Question: Is it possible to make rounding like the dark area on the image below with pure CSS?

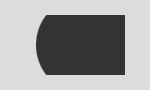
Answer: Absolutely. Just create a DIV, and attach a class with rules like these:
'''
.rounded_box {
width: 90px;
height: 60px;
border-top-left-radius: 11px 30px;
border-bottom-left-radius: 11px 30px;
background-color: #333333;
}
<div class="rounded_box"></div>
'''
Depending upon the browser support you're looking for, you may need to add some additional vendor-specific prefixes for the border-radius lines. Such as:
'''
-webkit-border-top-left-radius: 11px 30px;
-webkit-border-bottom-left-radius: 11px 30px;
-moz-border-radius-topleft: 11px 30px;
-moz-border-radius-bottomleft: 11px 30px;
'''